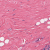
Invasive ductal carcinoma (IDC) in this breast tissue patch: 0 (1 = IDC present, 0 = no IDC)